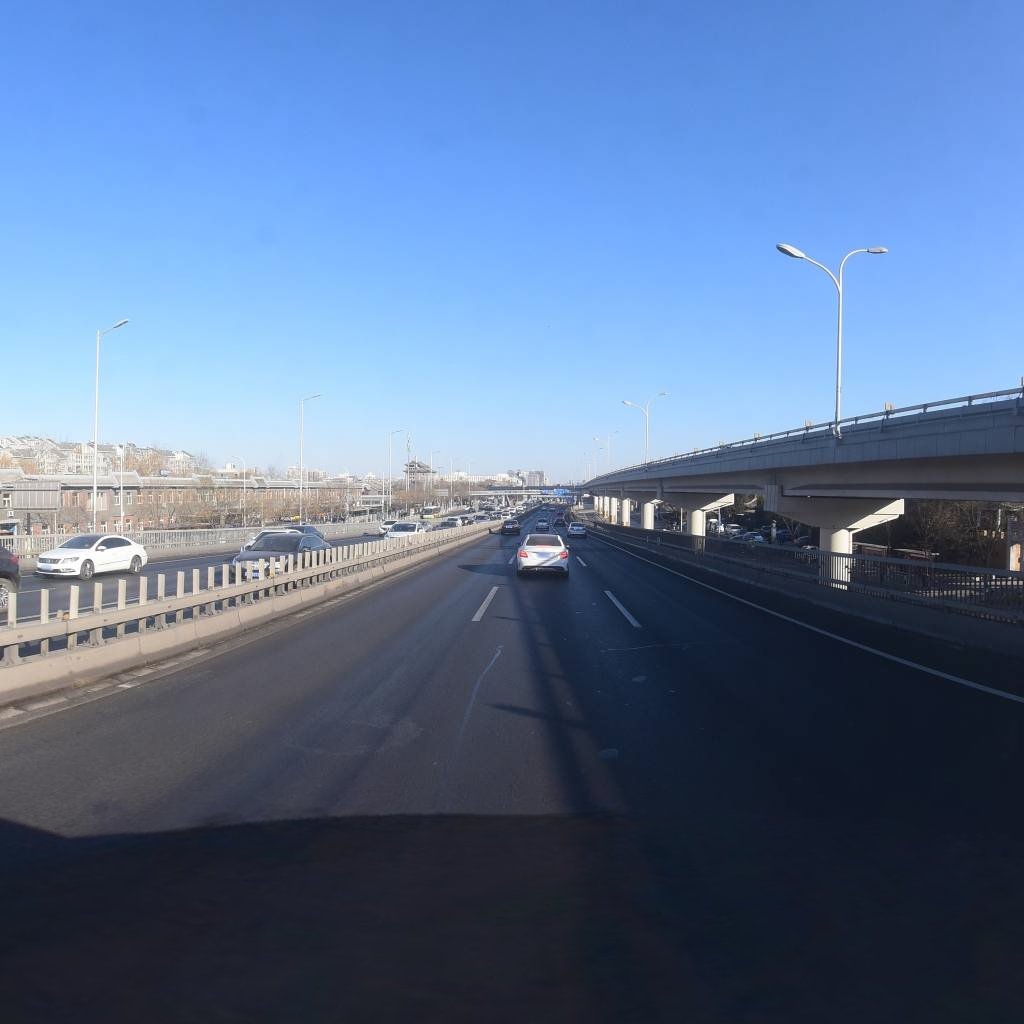
Region: Xicheng
Road damage annotations: longitudinal patch, transverse patch